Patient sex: F
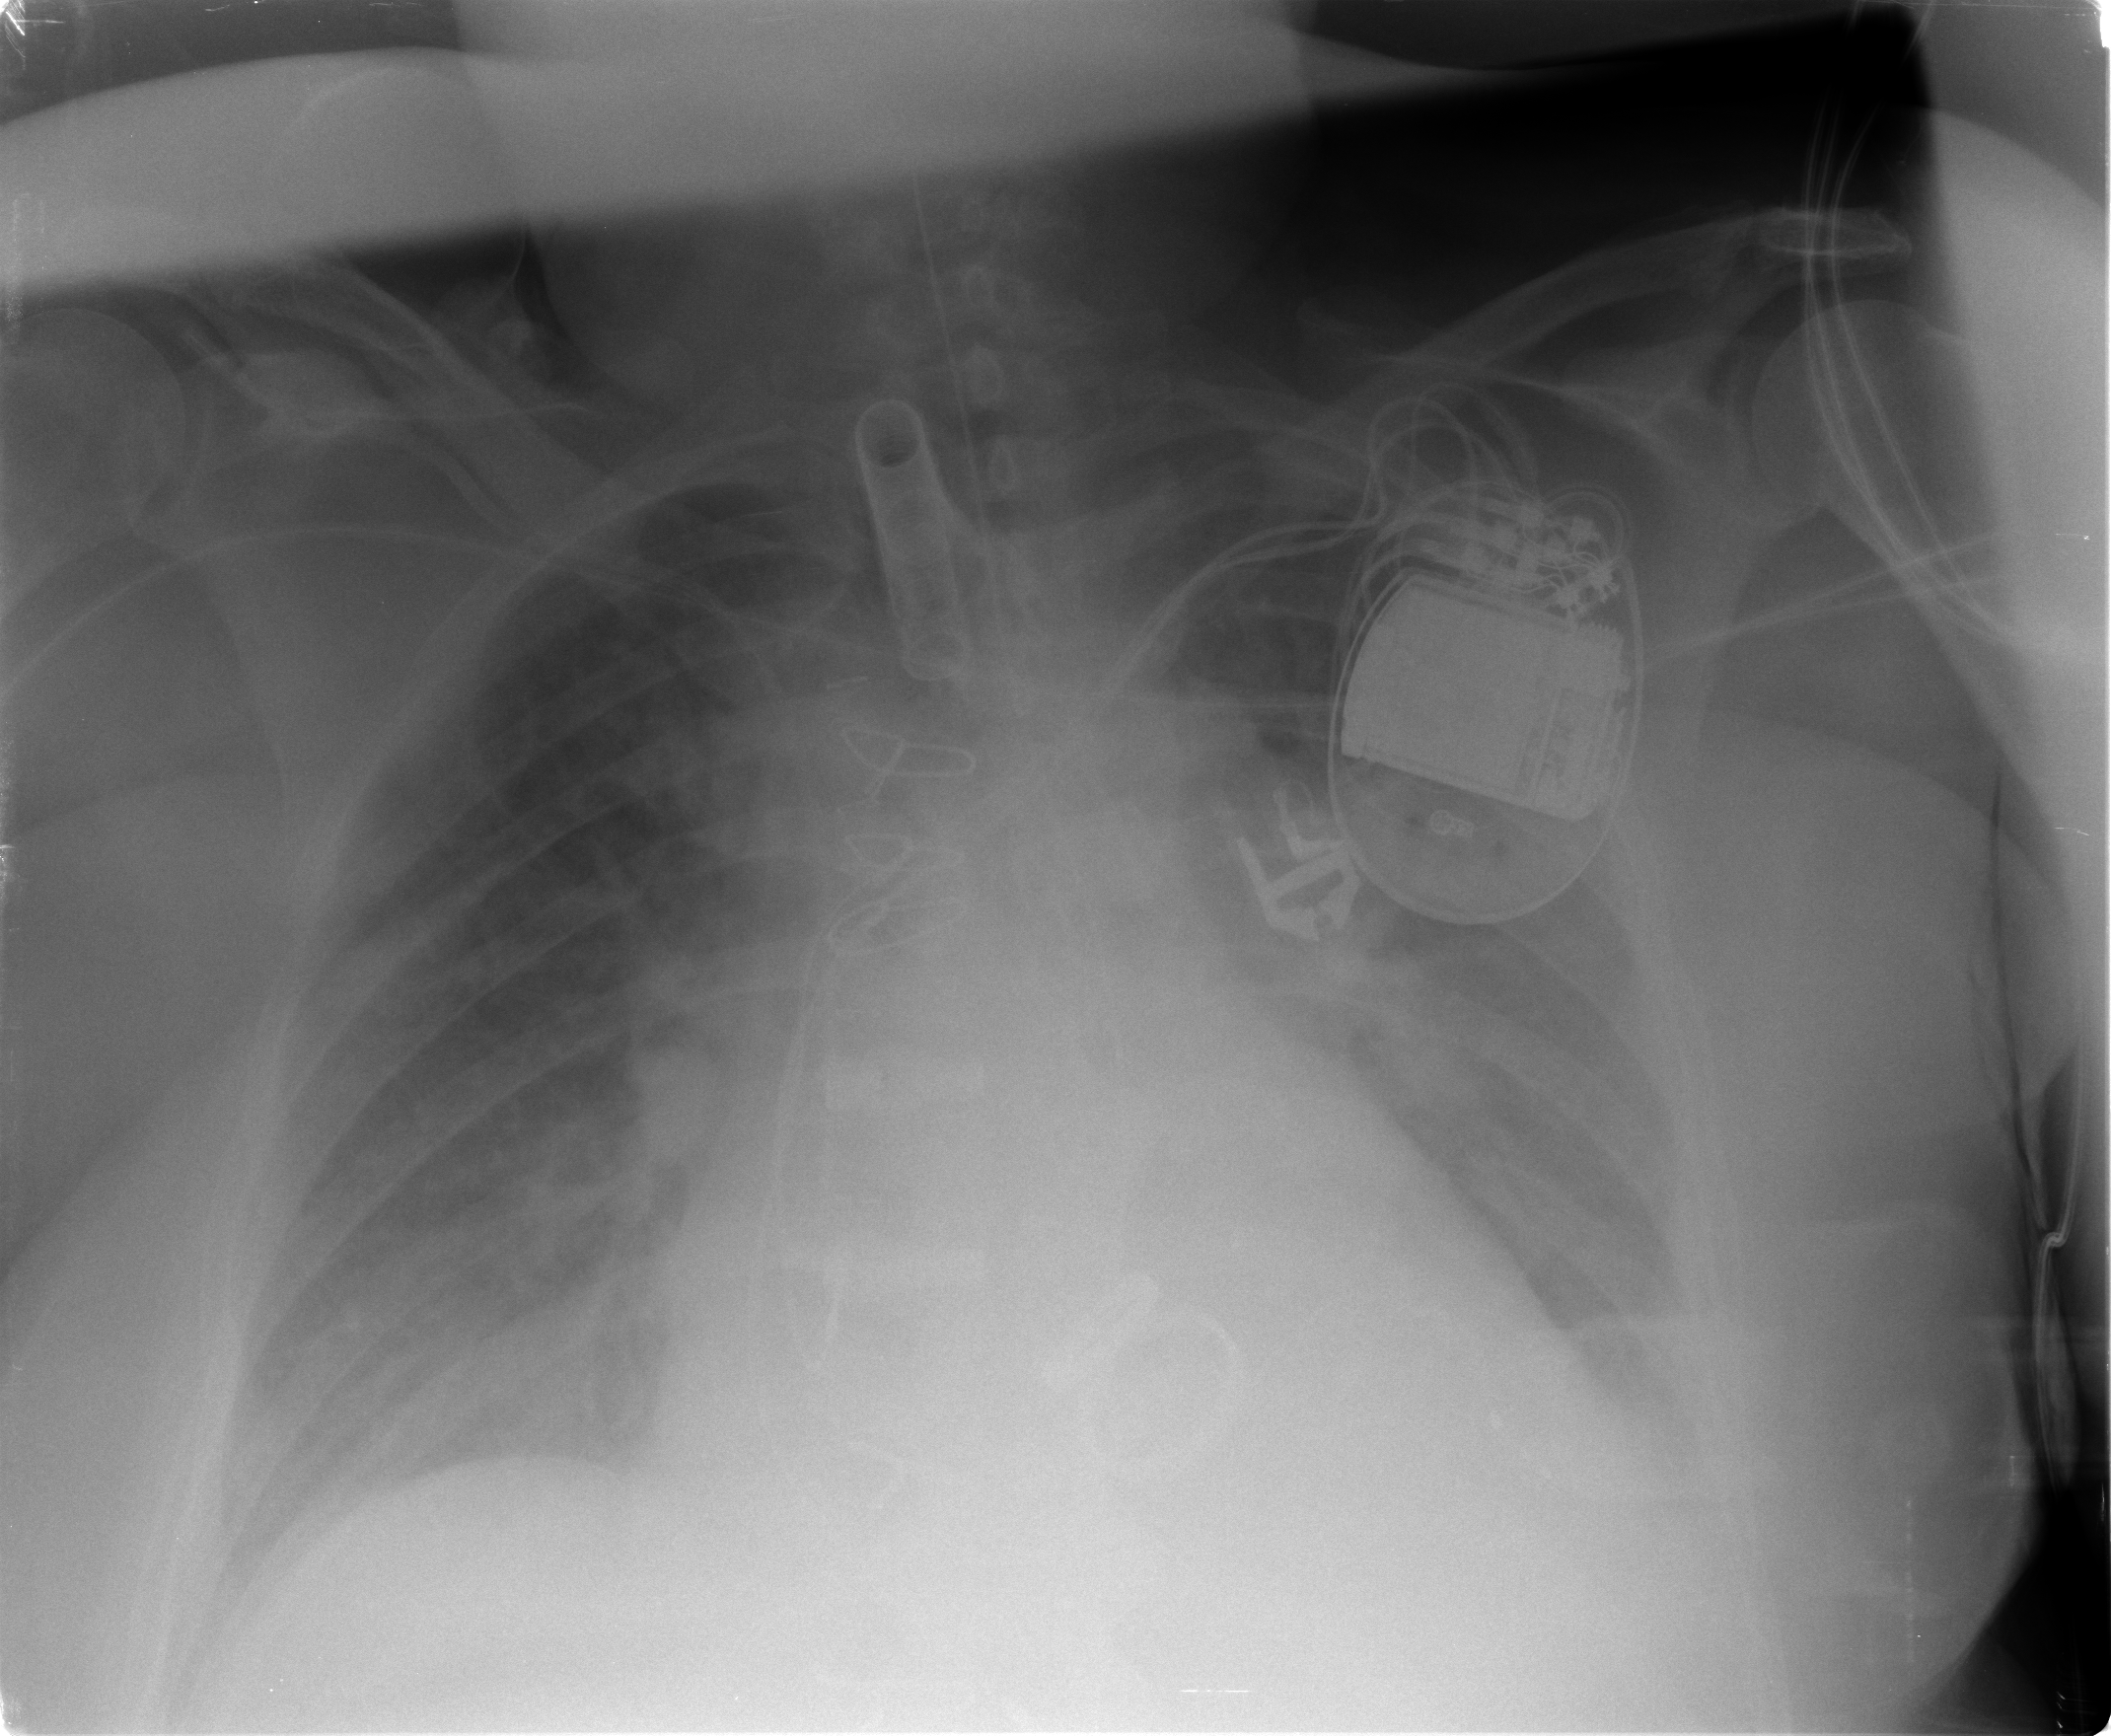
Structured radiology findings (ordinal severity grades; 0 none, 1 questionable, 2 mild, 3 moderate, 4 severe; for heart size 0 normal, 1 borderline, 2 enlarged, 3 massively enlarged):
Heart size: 2
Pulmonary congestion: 2
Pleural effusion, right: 2
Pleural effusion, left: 3
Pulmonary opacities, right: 2
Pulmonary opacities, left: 2
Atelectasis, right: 3
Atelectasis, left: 3